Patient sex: M
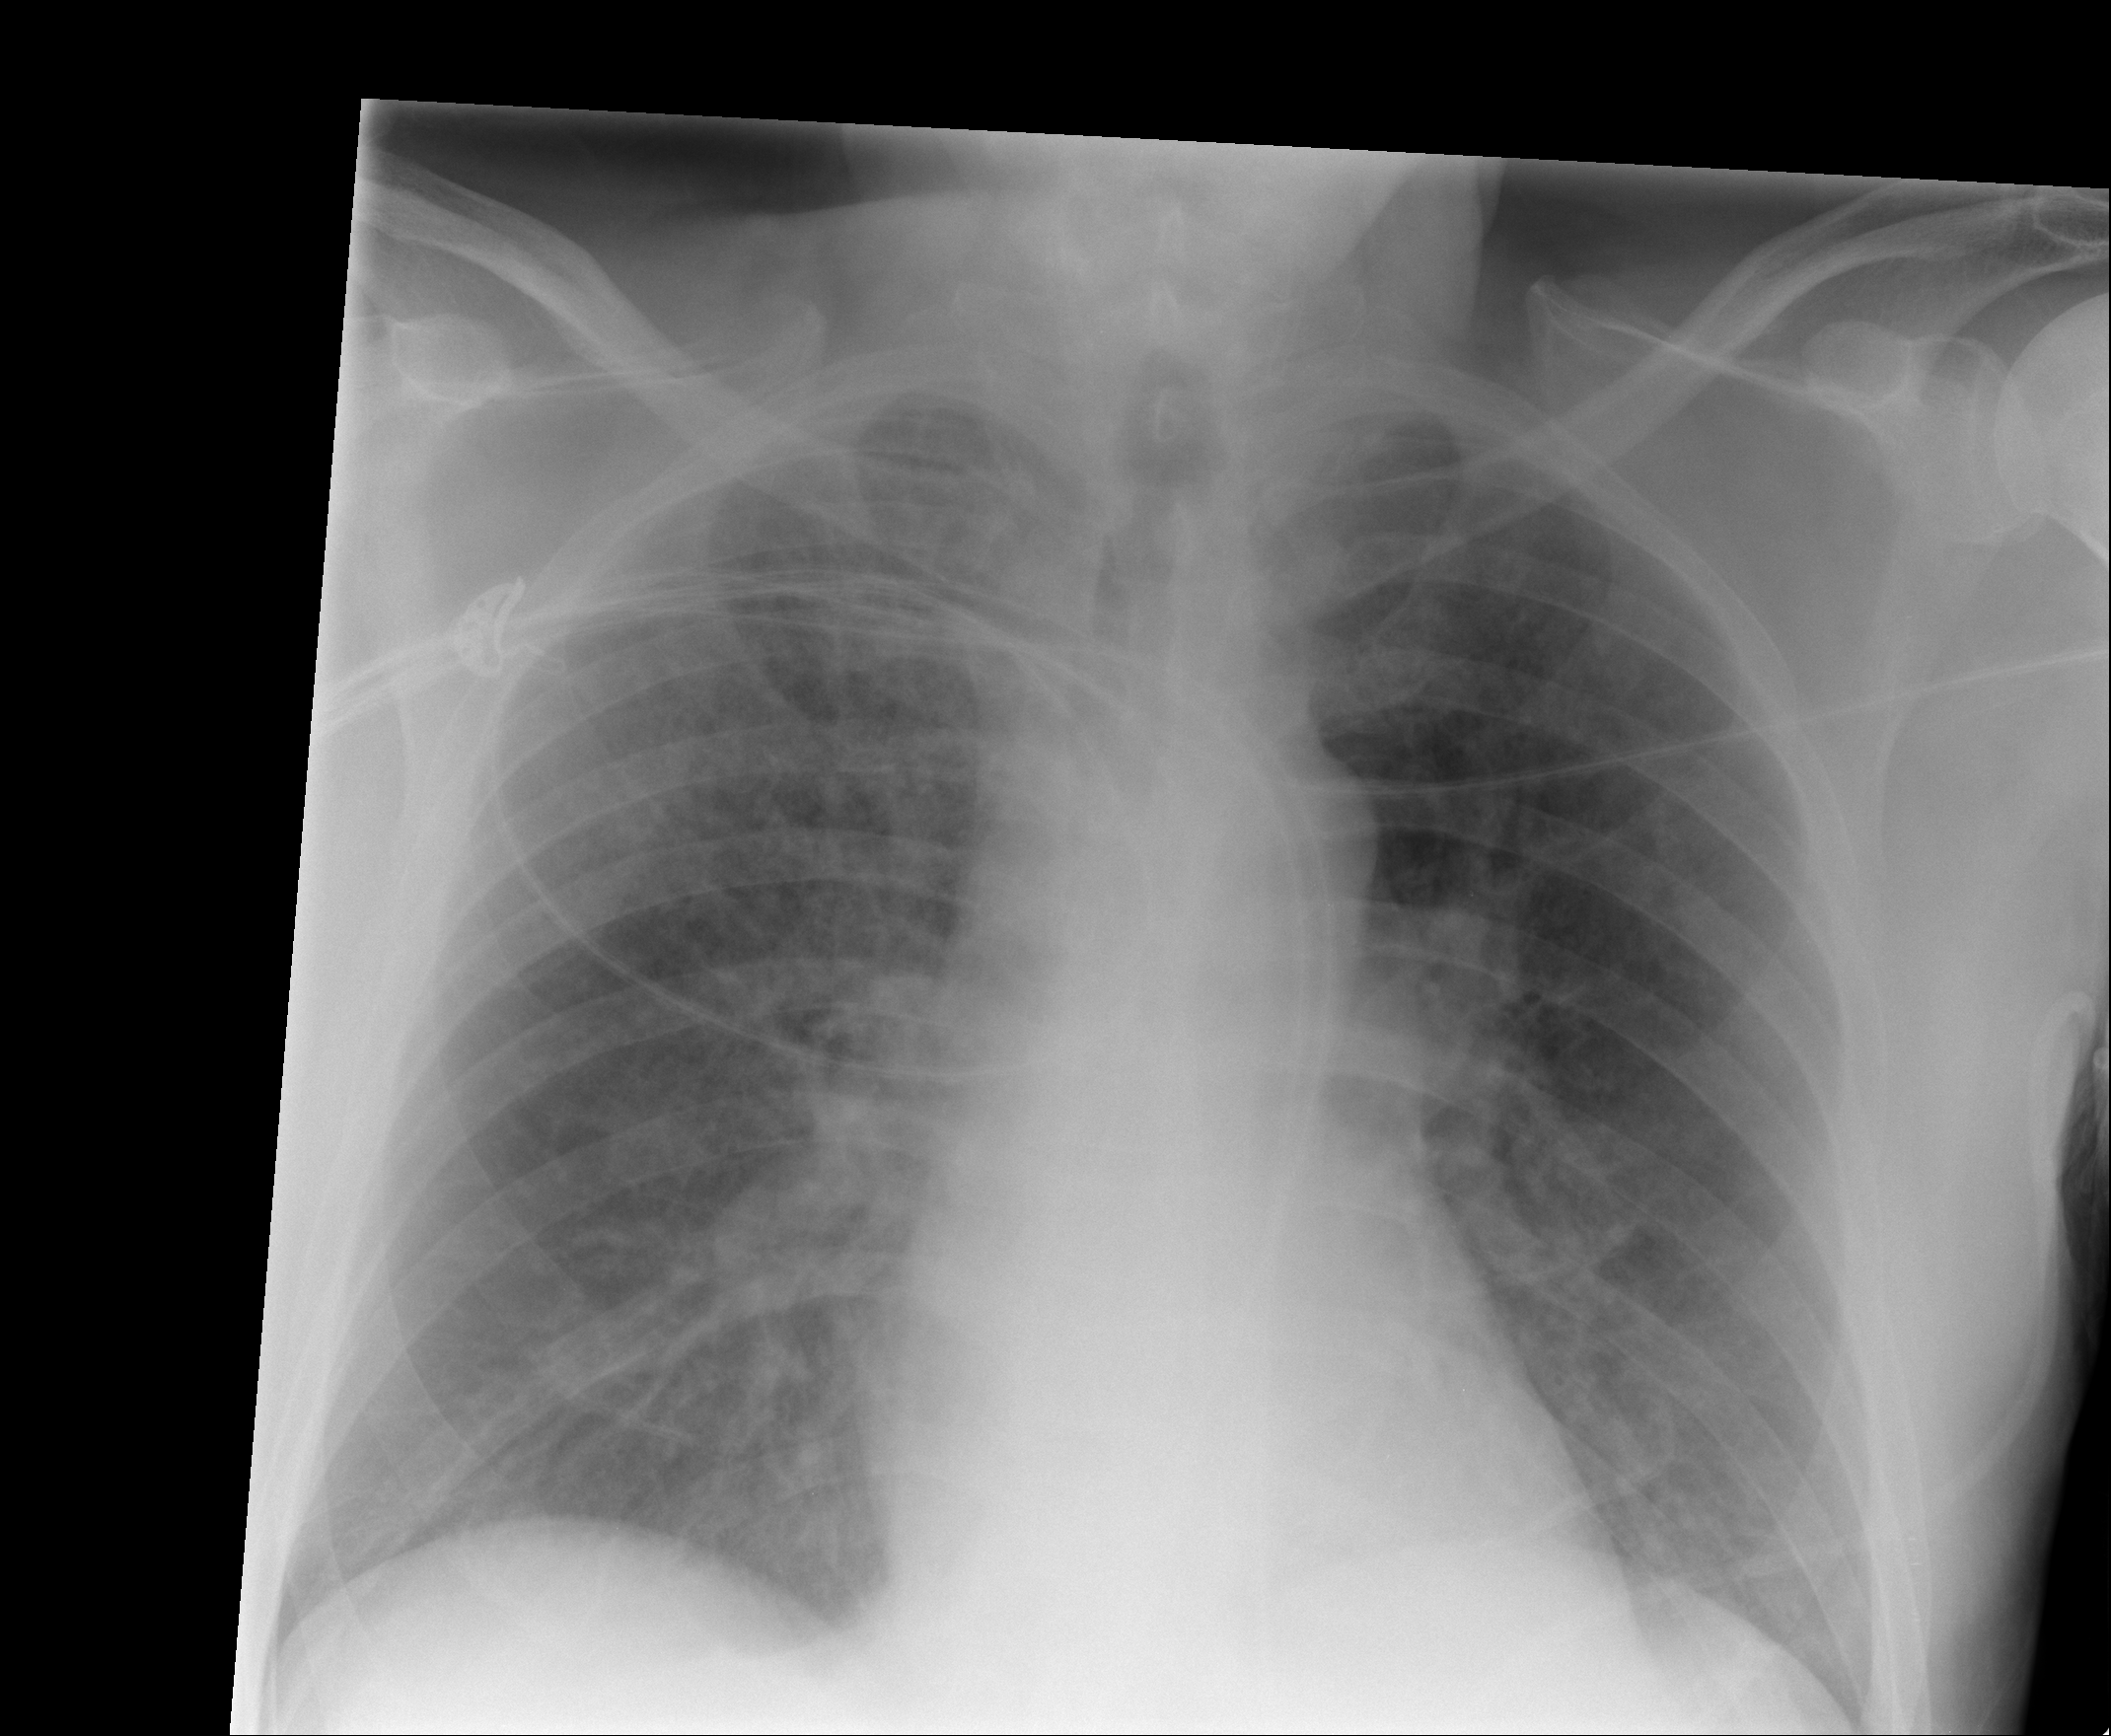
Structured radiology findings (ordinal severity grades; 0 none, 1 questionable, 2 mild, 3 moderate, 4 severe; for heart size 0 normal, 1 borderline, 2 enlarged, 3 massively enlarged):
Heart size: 0
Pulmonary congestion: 3
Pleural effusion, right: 0
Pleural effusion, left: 0
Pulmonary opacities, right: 2
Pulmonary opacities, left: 2
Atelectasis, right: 2
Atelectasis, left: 2